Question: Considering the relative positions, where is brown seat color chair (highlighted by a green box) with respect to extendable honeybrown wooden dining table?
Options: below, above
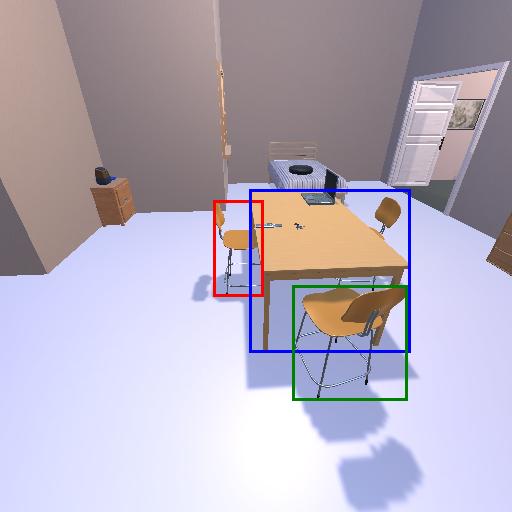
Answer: below